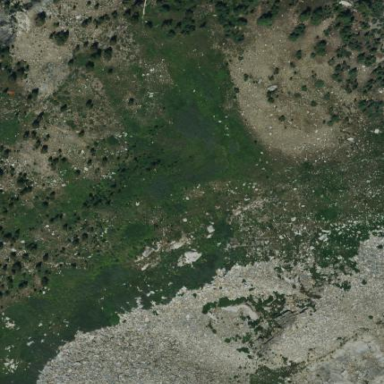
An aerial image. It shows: Wet meadow characterized by grassland vegetation.